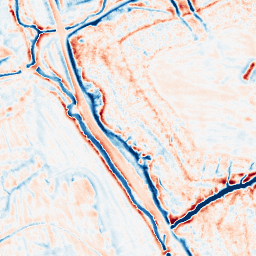
Category: edge_preserving
Decomposition family: bilateral
Decomposition parameters: d: 15
sigma_color: 100
sigma_space: 75
Upsampling method: edge_directed
Upsampling parameters: scale: 2
Upsampling scale: 2